Interaction volume radius: 10 \u00c5
Interaction volume height: 20 \u00c5
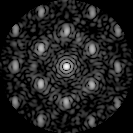
Disorder parameter: 0.4439